Question: My web page sometimes (rarely) shows "there are some insecure resources" warning icon (yellow lock) like in the screenshot below. However that occurs rarely and now I caught another one I don't want to miss it again so I can't risk losing the page.

The page is at the URL: <URL> because I didn't in my consecutive tries on Chrome and I was logged in when I got the error. So let's assume you and I will never see that warning icon on Chrome again.
Devtools was not open when I was using the site, so "Network" tab is empty. That part won't work.
"Resources" shows all JS and CSS entries as https there is no single resource from http there.
The page has jQuery loaded so I tried queries '$('*[href^="http:"]')' and '$('*[src^="http:"]')' to no avail. The page contains some external http links (not resources, plain 'a href''s) but that wouldn't trigger the alarm.
I'm using Kaspersky Anti-Virus and it uses a proxy to scan incoming/outgoing traffic. That could be causing some trouble although I haven't had any issues so far with other web sites.
I tried "view page source" and searching it for http resources but only tag with http resource link was:
'''
<meta name="twitter:image" content="http://eksisozluk.com/content/img/ilogo120.png" />
'''
which actually exists in the page when the icon is green too. So that cannot be the reason.
Isn't there a way to directly view the "insecure content" whatever that is in Chrome?
When I view the page in Firefox it says "partially encrypted" but it doesn't show what's not encrypted either. All the items in "Media" tab start with "https://".
Actually now I'm able to reproduce the issue continuously on Firefox. I looked at the network tab and "nothing" shows as 'http://' yet Firefox tells me "partially encrypted". I'm not sure if Firefox is saying that for the same reason Google does (because Firefox is consistent and insistent about it), but I'm providing both scenarios in case they belong to the same root cause.
I finally wrote this code in Chrome console to find the culprit:
'''
$("*").each(function (index, elem) {
var attrs = elem.attributes;
for(var n = 0; n < attrs.length; n++) {
var attr = attrs[n];
if(attr.nodeValue.indexOf("http://") >= 0) {
console.log("FOUND: <" + elem.nodeName + " " + attr.nodeName + "='" + attr.nodeValue + "'>");
console.log($(elem));
}
}
});
'''
The output shows no interesting stuff. Only '<META content>' for twitter reference, '<A href>'s and two '<TD title="http://...">'s that Mvc-Mini-Profiler inserted. None of them justify the warning of course. Here is the full output: <URL>
So this looks really interesting. There is NOT a single element in DOM that contains an "HTTP" link yet Chrome warns about "insecure" content. I'm very troubled by it.
There are NO iframes on the page. ('$("iframe")' returns '[]')
EDIT: DAMN I lost the page :( (navigated to a link and back button turned to SSL icon to green). I knew it wouldn't last long. But I still appreciate any help since it wasn't the first time I saw that issue.
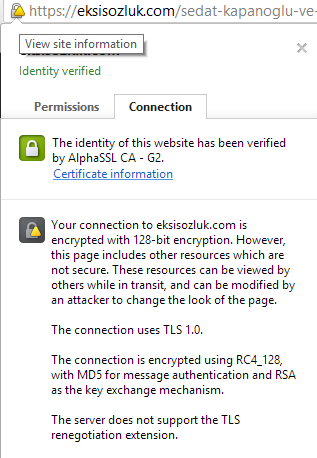
Answer: Just had this problem - if you check the Javascript Console in Chrome it will now tell you where the problem lies.